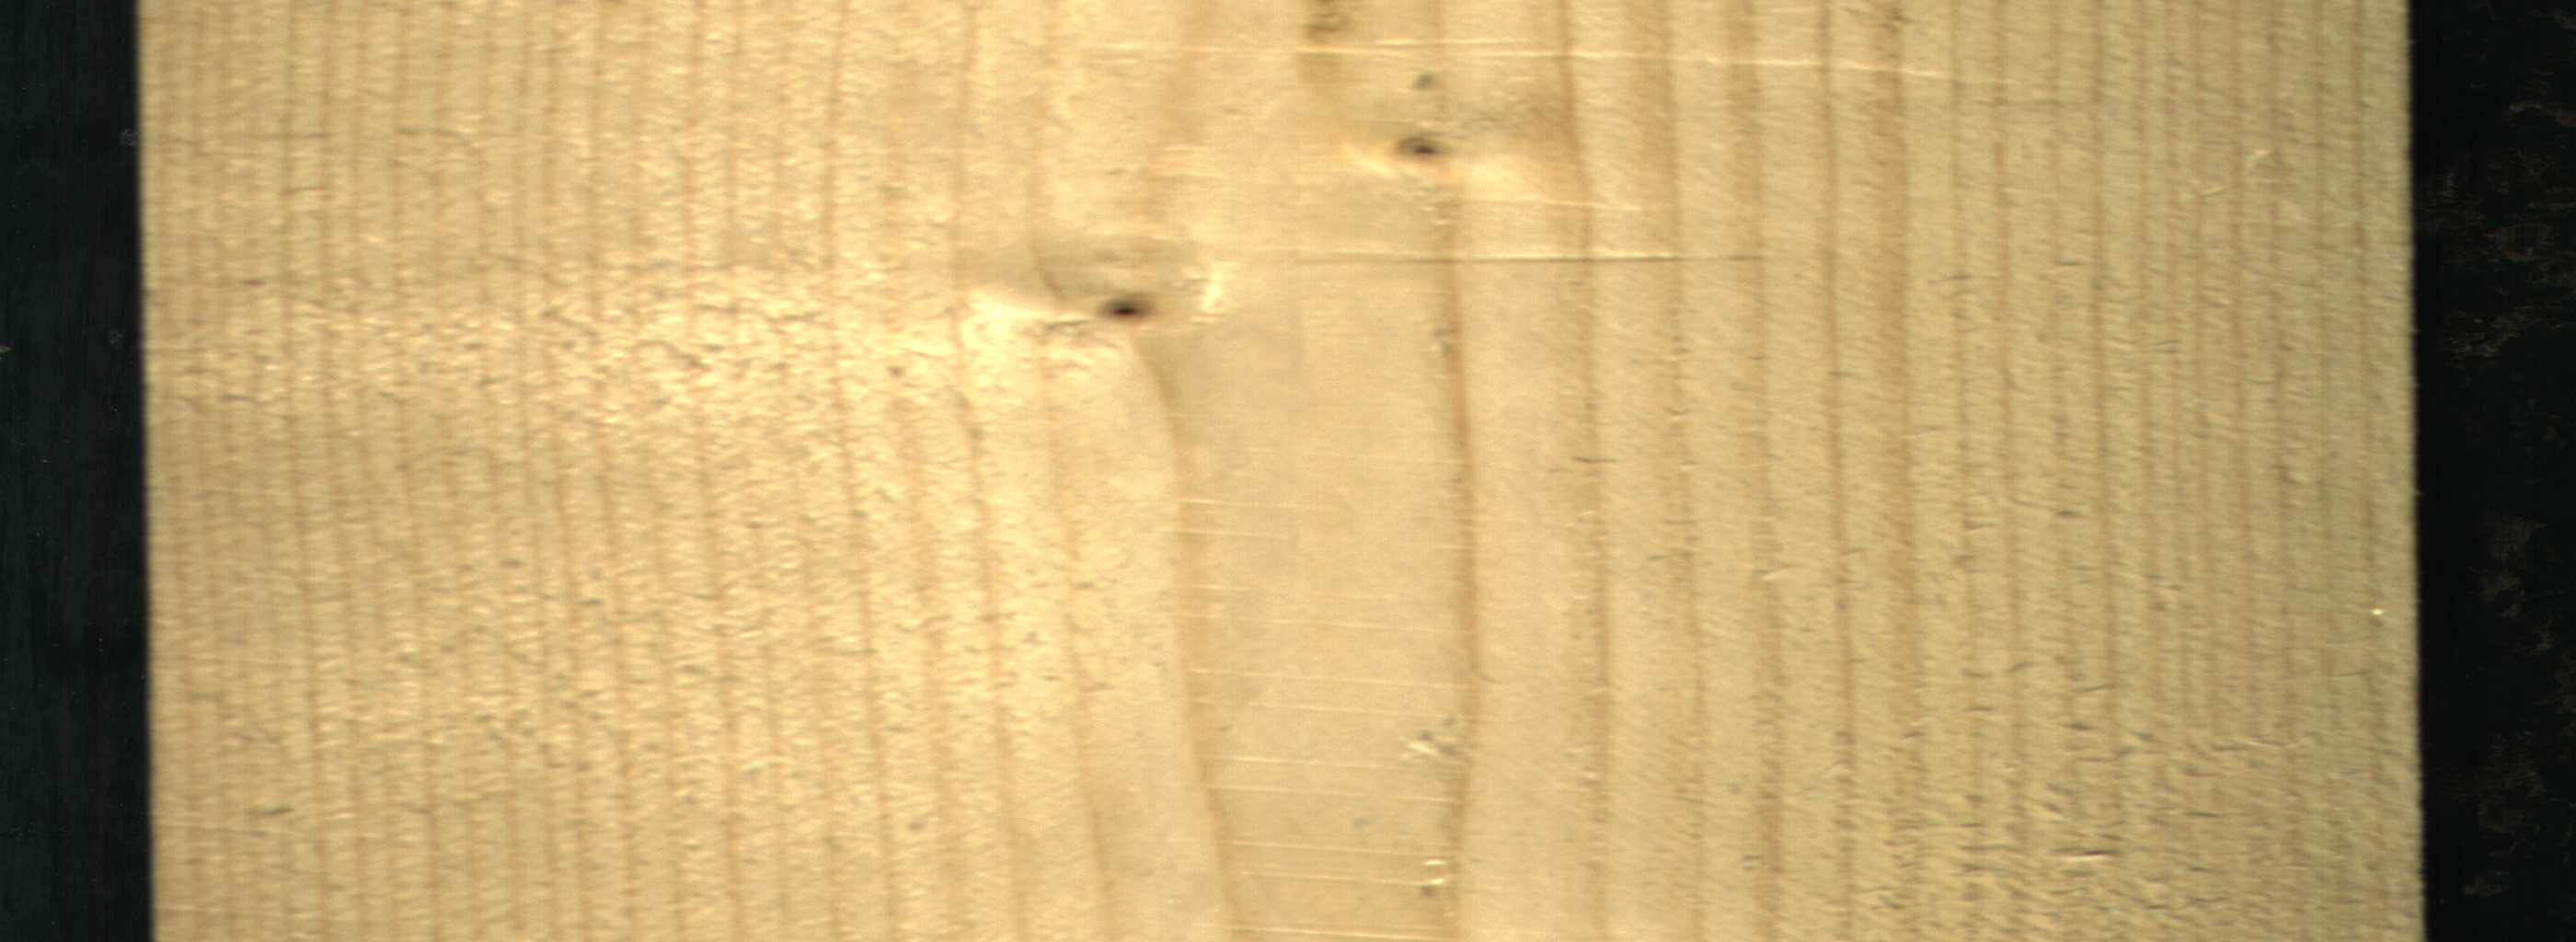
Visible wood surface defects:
Live_Knot
Live_Knot